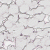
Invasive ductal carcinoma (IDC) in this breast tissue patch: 0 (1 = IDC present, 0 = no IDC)